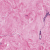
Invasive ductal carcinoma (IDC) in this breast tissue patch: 0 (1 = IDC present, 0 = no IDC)